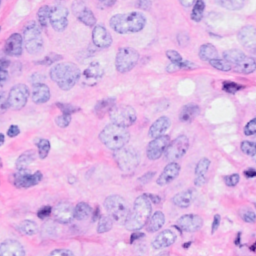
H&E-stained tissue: Breast